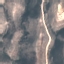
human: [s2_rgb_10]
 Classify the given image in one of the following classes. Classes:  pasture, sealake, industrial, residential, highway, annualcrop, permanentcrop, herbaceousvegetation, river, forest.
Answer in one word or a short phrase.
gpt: HerbaceousVegetation